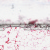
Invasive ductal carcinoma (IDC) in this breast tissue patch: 0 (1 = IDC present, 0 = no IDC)